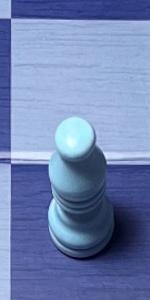
Label: Bishop_White